Question: I have encountered a strange behaviour in javaFx2, when moving a pane, that is bigger than the current scene. The pane has set a background-image in a css file, like:
'''
#foo {
-fx-background-image: url("bar.png");
}
'''
The image is rendered correctly at first, but when I move the pane (to show a different part of it in the scene), the pane is white, where it was not visible before moving and the background-image should be.
Move-code:
'''
private void moveCameraTo(Point p) {
TranslateTransition translate = TranslateTransitionBuilder.create()
.node(pane)
' ' .toX(someX)
.toY(someY)
.duration(DEFAULT_TRANSITION_TIME)
.build();
translate.play();
}
'''
Here is a image of the fail:

The background is rendered correctly, as soon, as I resize the scene by dragging its borders.
Am I doing something wrong while moving the pane, e.g. missing an update method (although I doubt this exists in javaFx2) or setting a member of the pane?
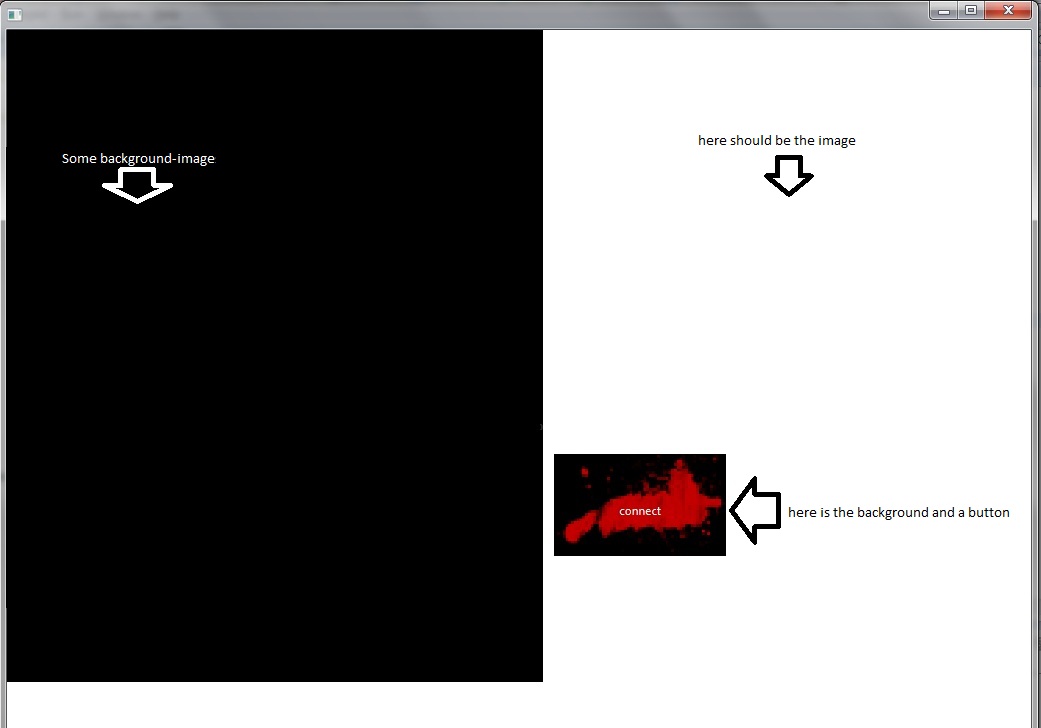
Answer: After a lot of searching and trying, I have come to the conclusion, that this behaviour is a bug.
A workaround for this is, to use a 'ScrollPane' instead of a plain 'Pane' and move the "camera" by setting the vvalue and hvalue in a 'Timeline', like this:
'''
private void moveCameraTo(Point p) {
KeyValue yVal = new KeyValue(this.scrollPane.vvalueProperty(),
p.getY(),
Interpolator.EASE_BOTH);
KeyValue xVal = new KeyValue(this.scrollPane.hvalueProperty(),
p.getX(),
Interpolator.EASE_BOTH);
Timeline yTimeline = TimelineBuilder.create().autoReverse(false)
.keyFrames(new KeyFrame(DEFAULT_TRANSITION_TIME, yVal)).build();
Timeline xTimeline = TimelineBuilder.create().autoReverse(false)
.keyFrames(new KeyFrame(DEFAULT_TRANSITION_TIME, xVal)).build();
yTimeline.play();
xTimeline.play();
}
'''
I hope this helps everyone having the same problem.
If anyone got a better solution, please post it!